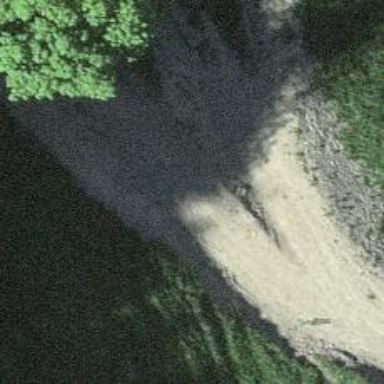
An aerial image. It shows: Track road with grade4 tracktype.